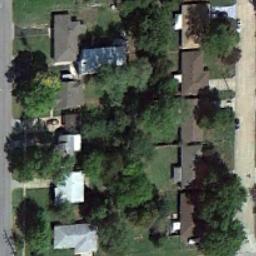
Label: medium_residential